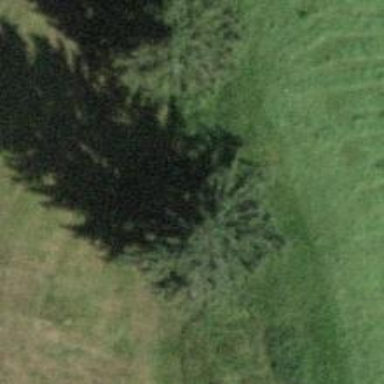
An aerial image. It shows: Broadleaved tree in natural setting.